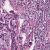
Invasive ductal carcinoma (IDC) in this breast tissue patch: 1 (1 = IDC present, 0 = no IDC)